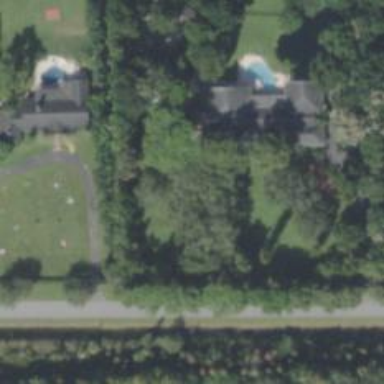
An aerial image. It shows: Driveway leading to service road.